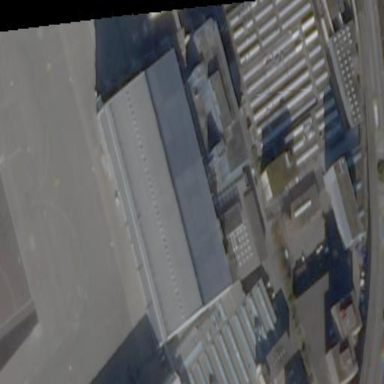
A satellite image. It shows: Hangar building at the airport.